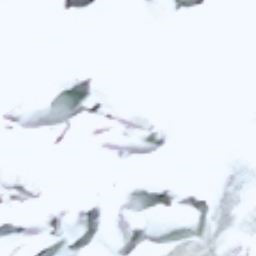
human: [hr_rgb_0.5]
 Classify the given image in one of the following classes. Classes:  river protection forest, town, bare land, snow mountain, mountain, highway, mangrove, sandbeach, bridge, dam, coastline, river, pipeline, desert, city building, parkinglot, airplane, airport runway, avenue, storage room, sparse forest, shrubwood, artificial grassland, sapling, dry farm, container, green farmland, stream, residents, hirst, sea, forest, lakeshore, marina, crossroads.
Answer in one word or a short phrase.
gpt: snow mountain